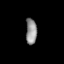
Tissue: prostate
Cell type: B cells
Senescence score: 0.7547
Nuclear area (px): 280
Mean DAPI intensity: 144.086